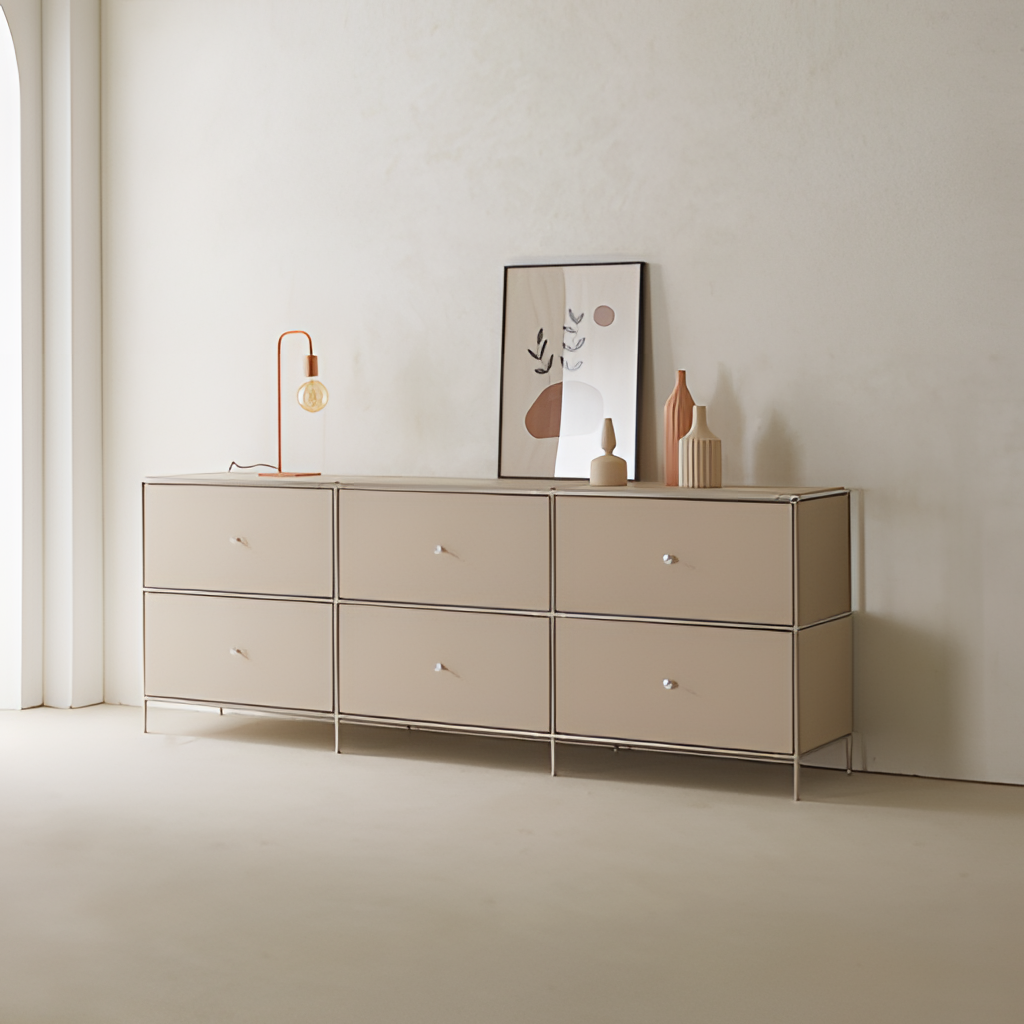
beige metal dresser, living room, minimalist, beige carpet flooring, with plain pattern, paint wallpaper, with solid pattern